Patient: sex F, age 54
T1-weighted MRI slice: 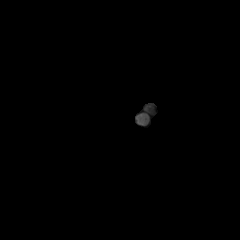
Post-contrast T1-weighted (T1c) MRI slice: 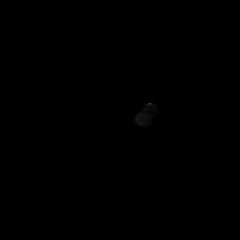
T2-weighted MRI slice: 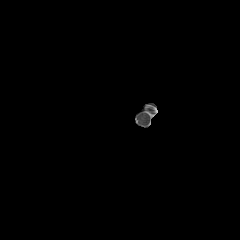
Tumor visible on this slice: no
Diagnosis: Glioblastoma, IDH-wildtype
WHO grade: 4